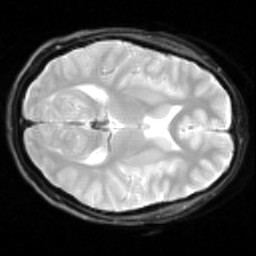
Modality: inplaneT2
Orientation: axial
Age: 19
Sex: female